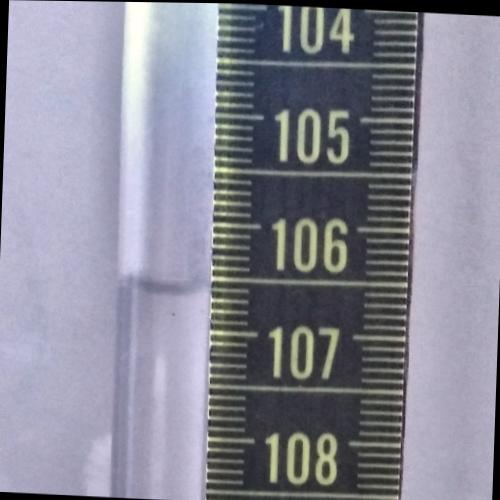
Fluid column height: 106.6 cm